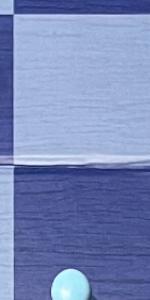
Label: Empty